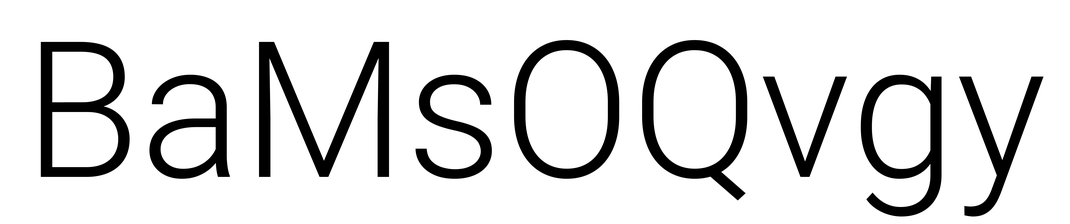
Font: Roboto_Light